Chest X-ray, PA view. Patient: 82 years old, sex M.
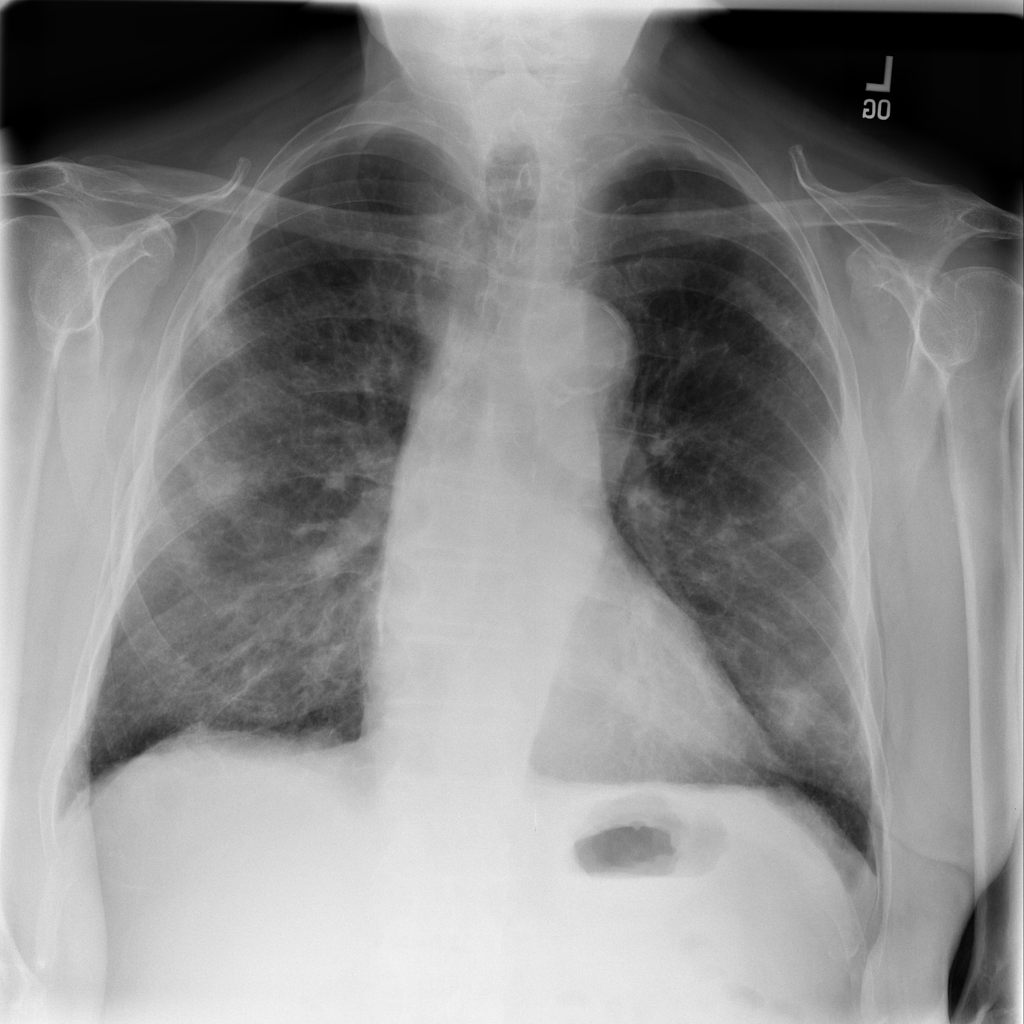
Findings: No Finding